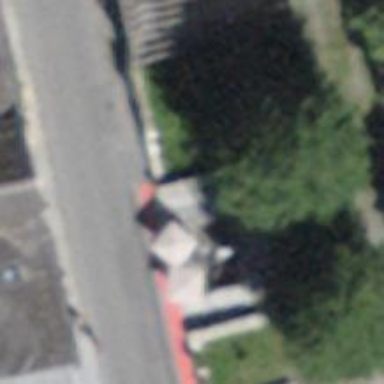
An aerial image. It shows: Set of steps on the road.